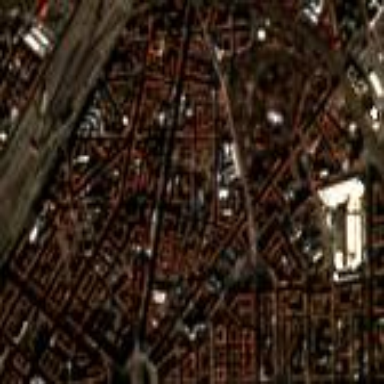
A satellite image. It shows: Charming neighbourhood.